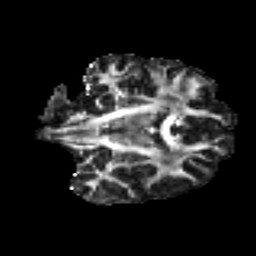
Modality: FA
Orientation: coronal
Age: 43
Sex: female
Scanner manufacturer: ge
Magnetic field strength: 3 T
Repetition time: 7.8 s
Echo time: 0.0606 s